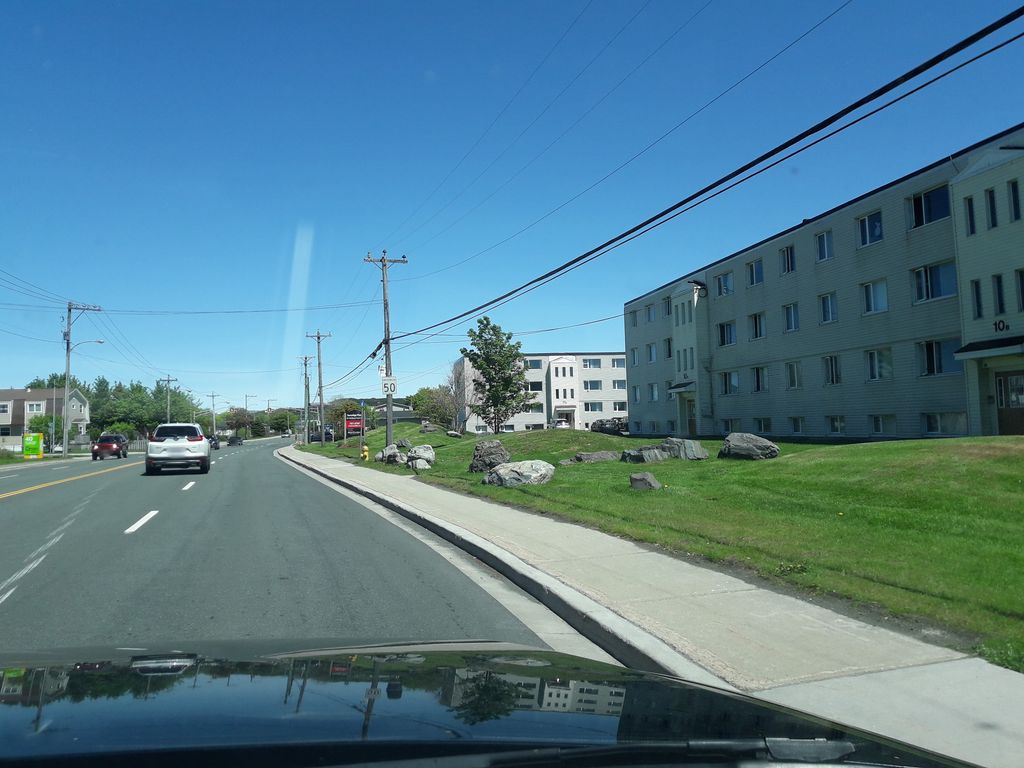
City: st_johns